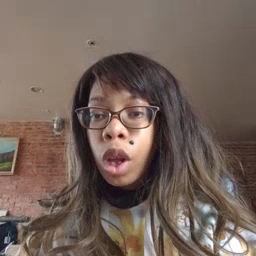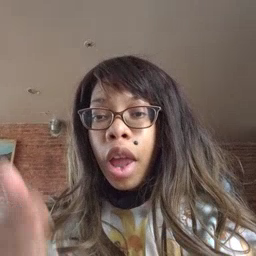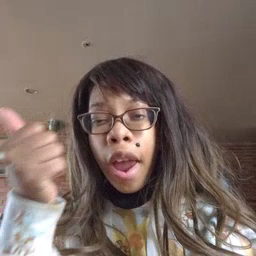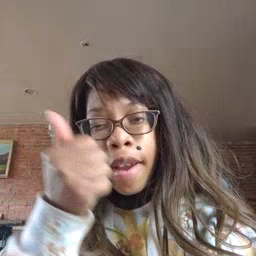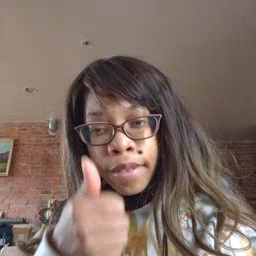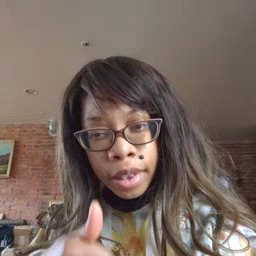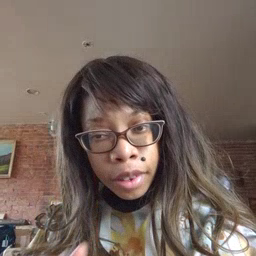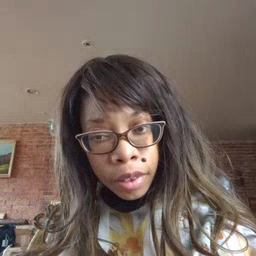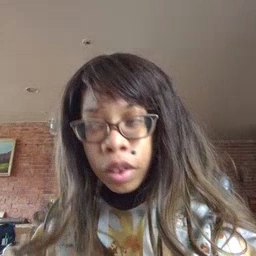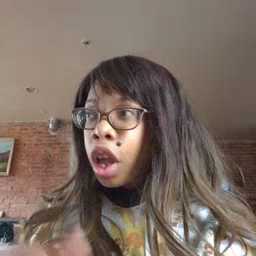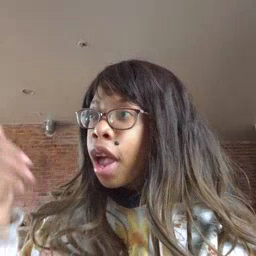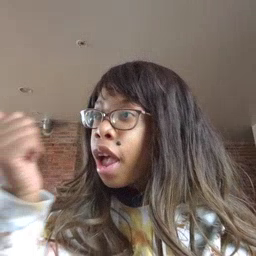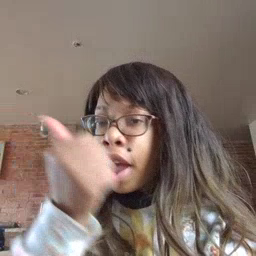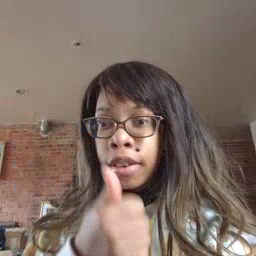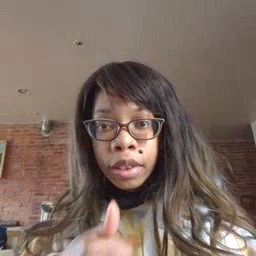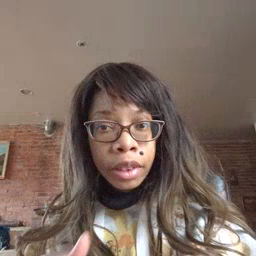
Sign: every